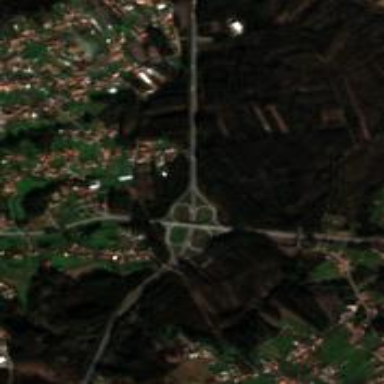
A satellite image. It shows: Motorway junction.